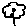
Label: flower